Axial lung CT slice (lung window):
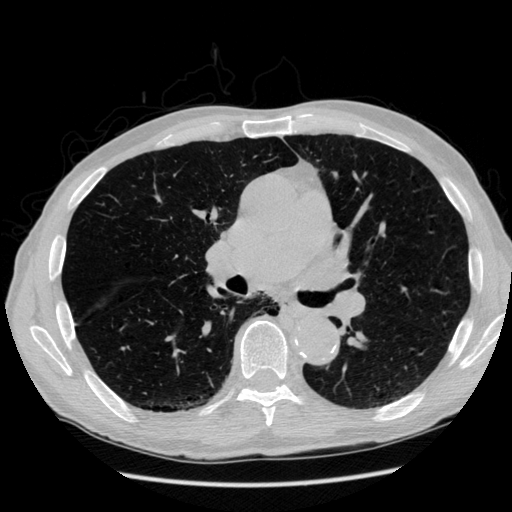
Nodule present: no